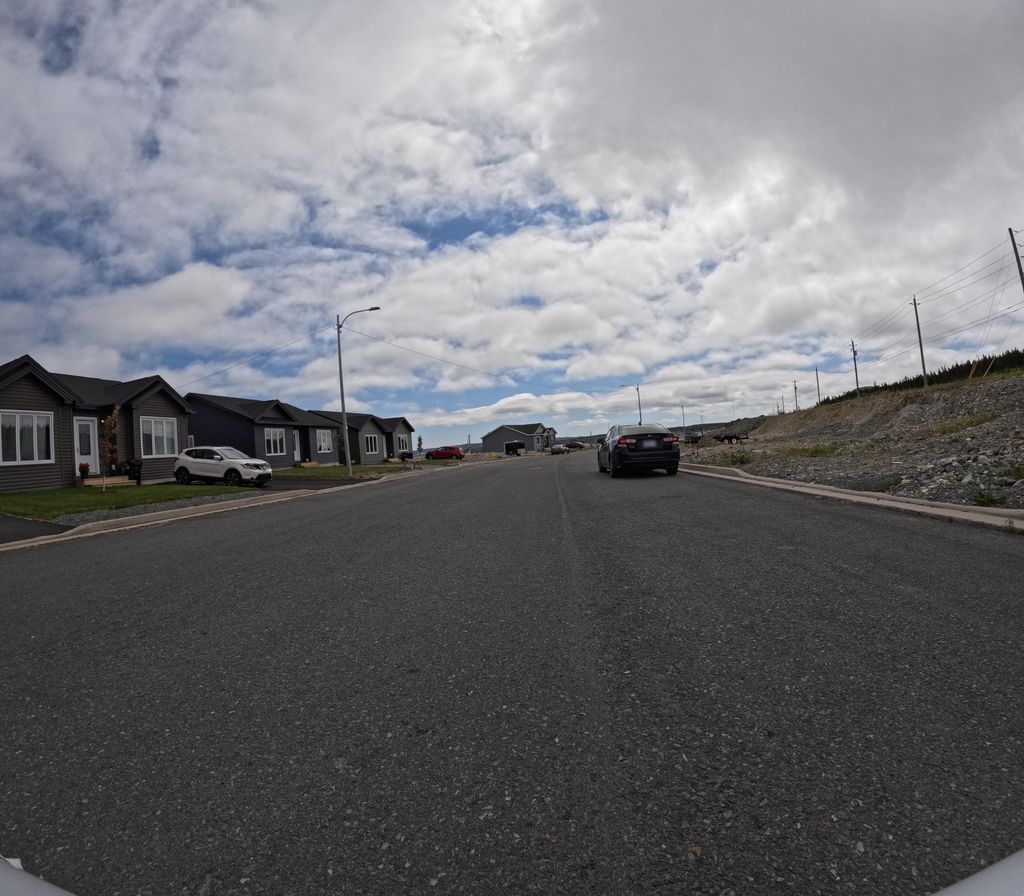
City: st_johns